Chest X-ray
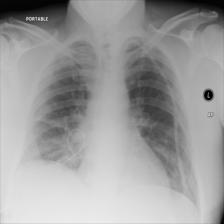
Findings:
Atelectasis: negative
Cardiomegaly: negative
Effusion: negative
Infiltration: negative
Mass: negative
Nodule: negative
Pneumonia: negative
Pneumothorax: negative
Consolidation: negative
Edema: negative
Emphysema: negative
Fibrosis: negative
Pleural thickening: negative
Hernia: negative